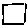
Label: square